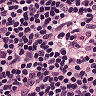
Metastatic tissue present: no